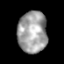
Tissue: prostate
Cell type: T cells
Senescence score: 0.3286
Nuclear area (px): 1196
Mean DAPI intensity: 160.221